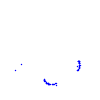
Particle: proton